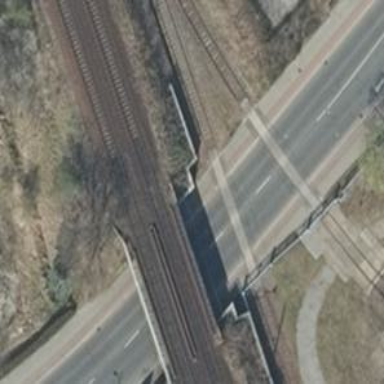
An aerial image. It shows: Railway bridge.